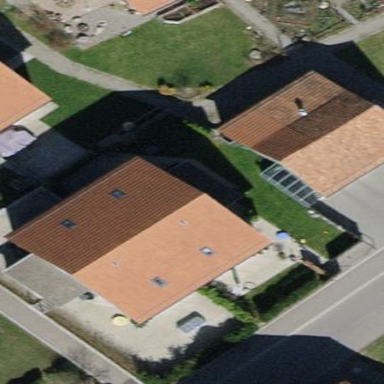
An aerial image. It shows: House with gabled roof that runs across the building.